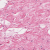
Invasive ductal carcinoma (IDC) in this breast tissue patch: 0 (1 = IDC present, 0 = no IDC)